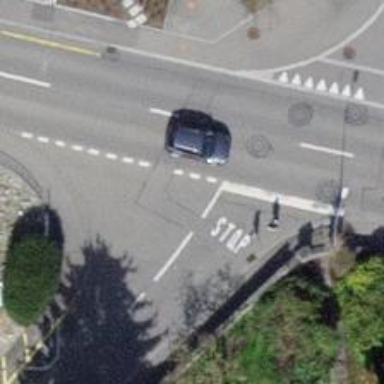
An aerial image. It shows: Road with stop sign.